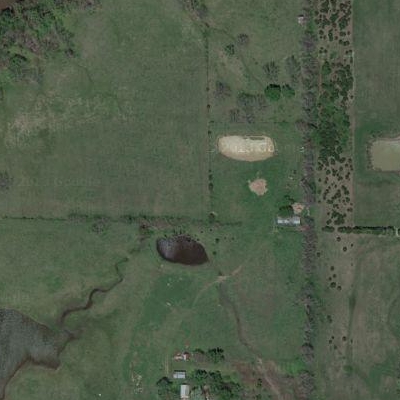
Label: aGrass